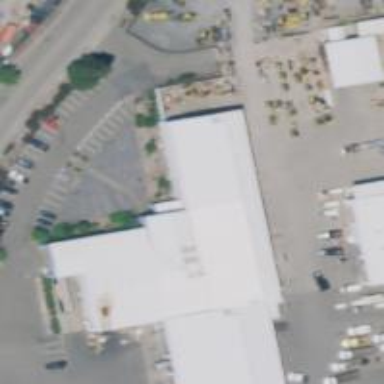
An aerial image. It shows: Retail building.